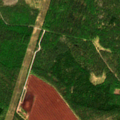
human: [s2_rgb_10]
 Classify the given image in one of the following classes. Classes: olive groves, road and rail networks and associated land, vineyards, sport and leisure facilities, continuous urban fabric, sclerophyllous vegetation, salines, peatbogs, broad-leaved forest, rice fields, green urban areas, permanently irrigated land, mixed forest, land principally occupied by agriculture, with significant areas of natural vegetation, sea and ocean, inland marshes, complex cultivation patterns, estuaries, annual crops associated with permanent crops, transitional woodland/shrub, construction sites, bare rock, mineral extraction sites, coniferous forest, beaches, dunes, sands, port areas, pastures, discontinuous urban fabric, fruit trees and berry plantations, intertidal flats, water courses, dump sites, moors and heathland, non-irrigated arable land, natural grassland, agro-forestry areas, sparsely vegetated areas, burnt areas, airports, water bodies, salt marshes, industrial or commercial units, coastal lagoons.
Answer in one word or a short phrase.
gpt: coniferous forest, mixed forest, transitional woodland/shrub, peatbogs